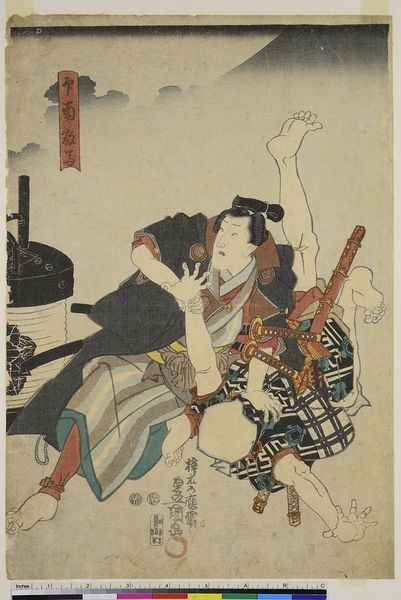
Titel: Innami Kazuma
Künstler: Utagawa Kunisada
Standort: Hamburg
Institution: Museum für Kunst und Gewerbe Hamburg
Schlagwörter: kampf, laterne, holzschnitt, druckgraphik, druckgrafik, zeit, farbholzschnitt, samurai, edo, reproduktionen, druckerzeugnisse